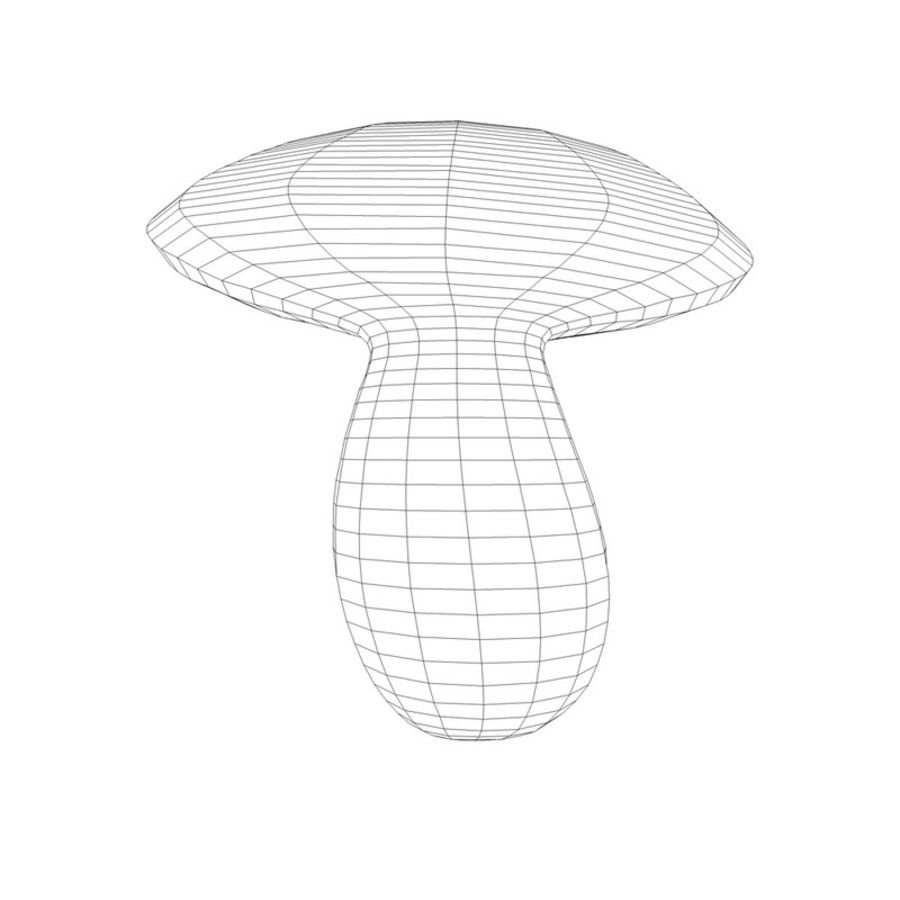
Label: bolete